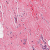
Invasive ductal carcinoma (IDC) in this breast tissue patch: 0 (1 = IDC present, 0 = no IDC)